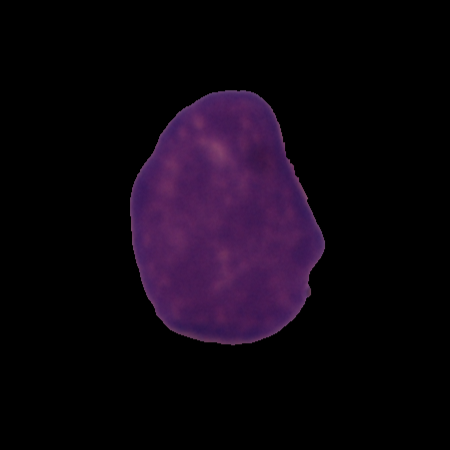
Label: cancer